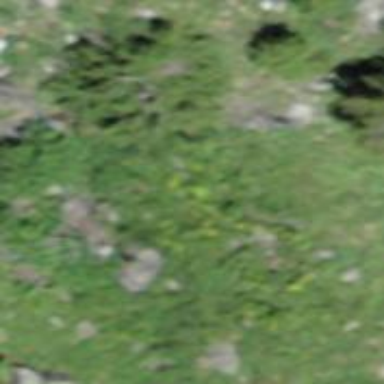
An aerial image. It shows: Needle-leaved tree in nature.